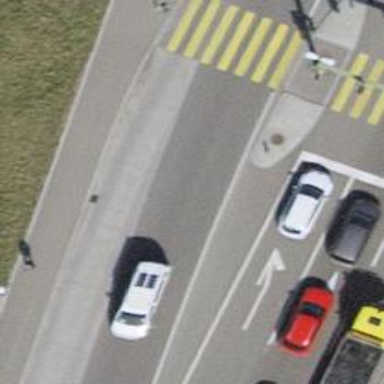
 featuring separate sidewalks and separate cycleway."